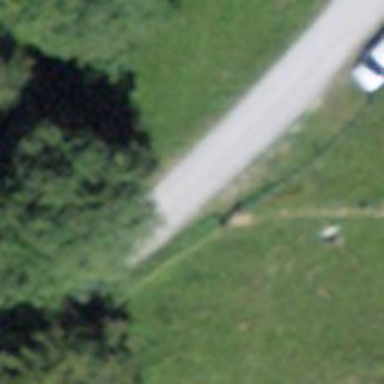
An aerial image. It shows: Grassy path.